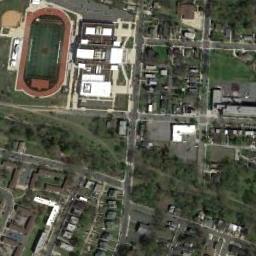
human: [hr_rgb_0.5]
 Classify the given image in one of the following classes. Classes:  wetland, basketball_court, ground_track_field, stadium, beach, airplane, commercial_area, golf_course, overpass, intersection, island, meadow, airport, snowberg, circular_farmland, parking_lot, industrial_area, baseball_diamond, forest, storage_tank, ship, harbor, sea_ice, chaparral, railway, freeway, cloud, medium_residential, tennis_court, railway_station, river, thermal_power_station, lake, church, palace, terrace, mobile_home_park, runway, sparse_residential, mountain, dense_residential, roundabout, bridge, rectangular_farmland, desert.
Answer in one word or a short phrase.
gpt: ground_track_field